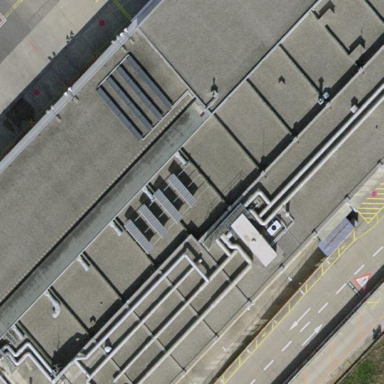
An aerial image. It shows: Commercial building.